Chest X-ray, PA view. Patient: 59 years old, sex M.
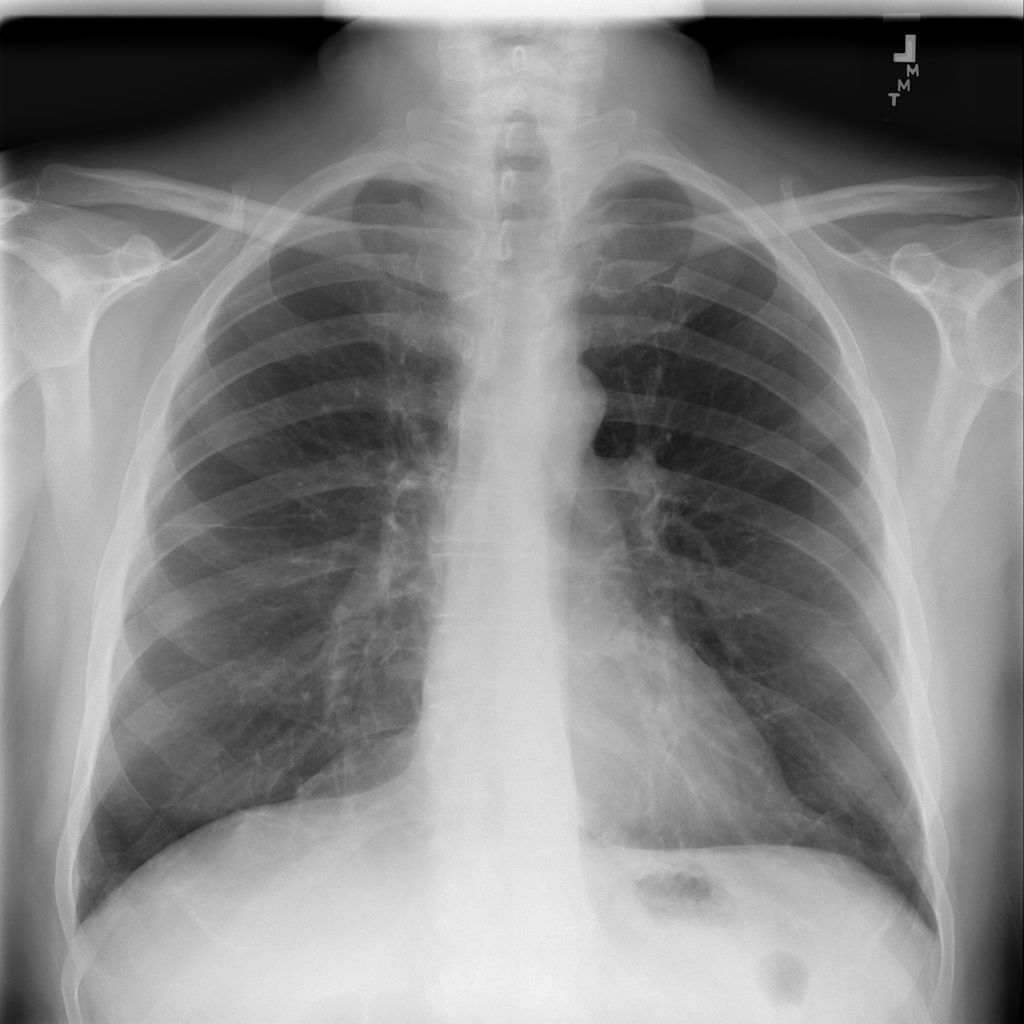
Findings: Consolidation